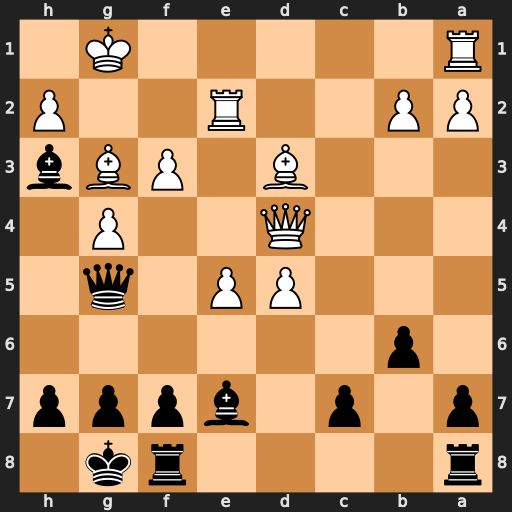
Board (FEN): r4rk1/p1p1bppp/1p6/3PP1q1/3Q2P1/3B1PBb/PP2R2P/R5K1
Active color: b
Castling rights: -
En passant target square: -
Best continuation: Bc5 Qxc5 bxc5